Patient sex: F
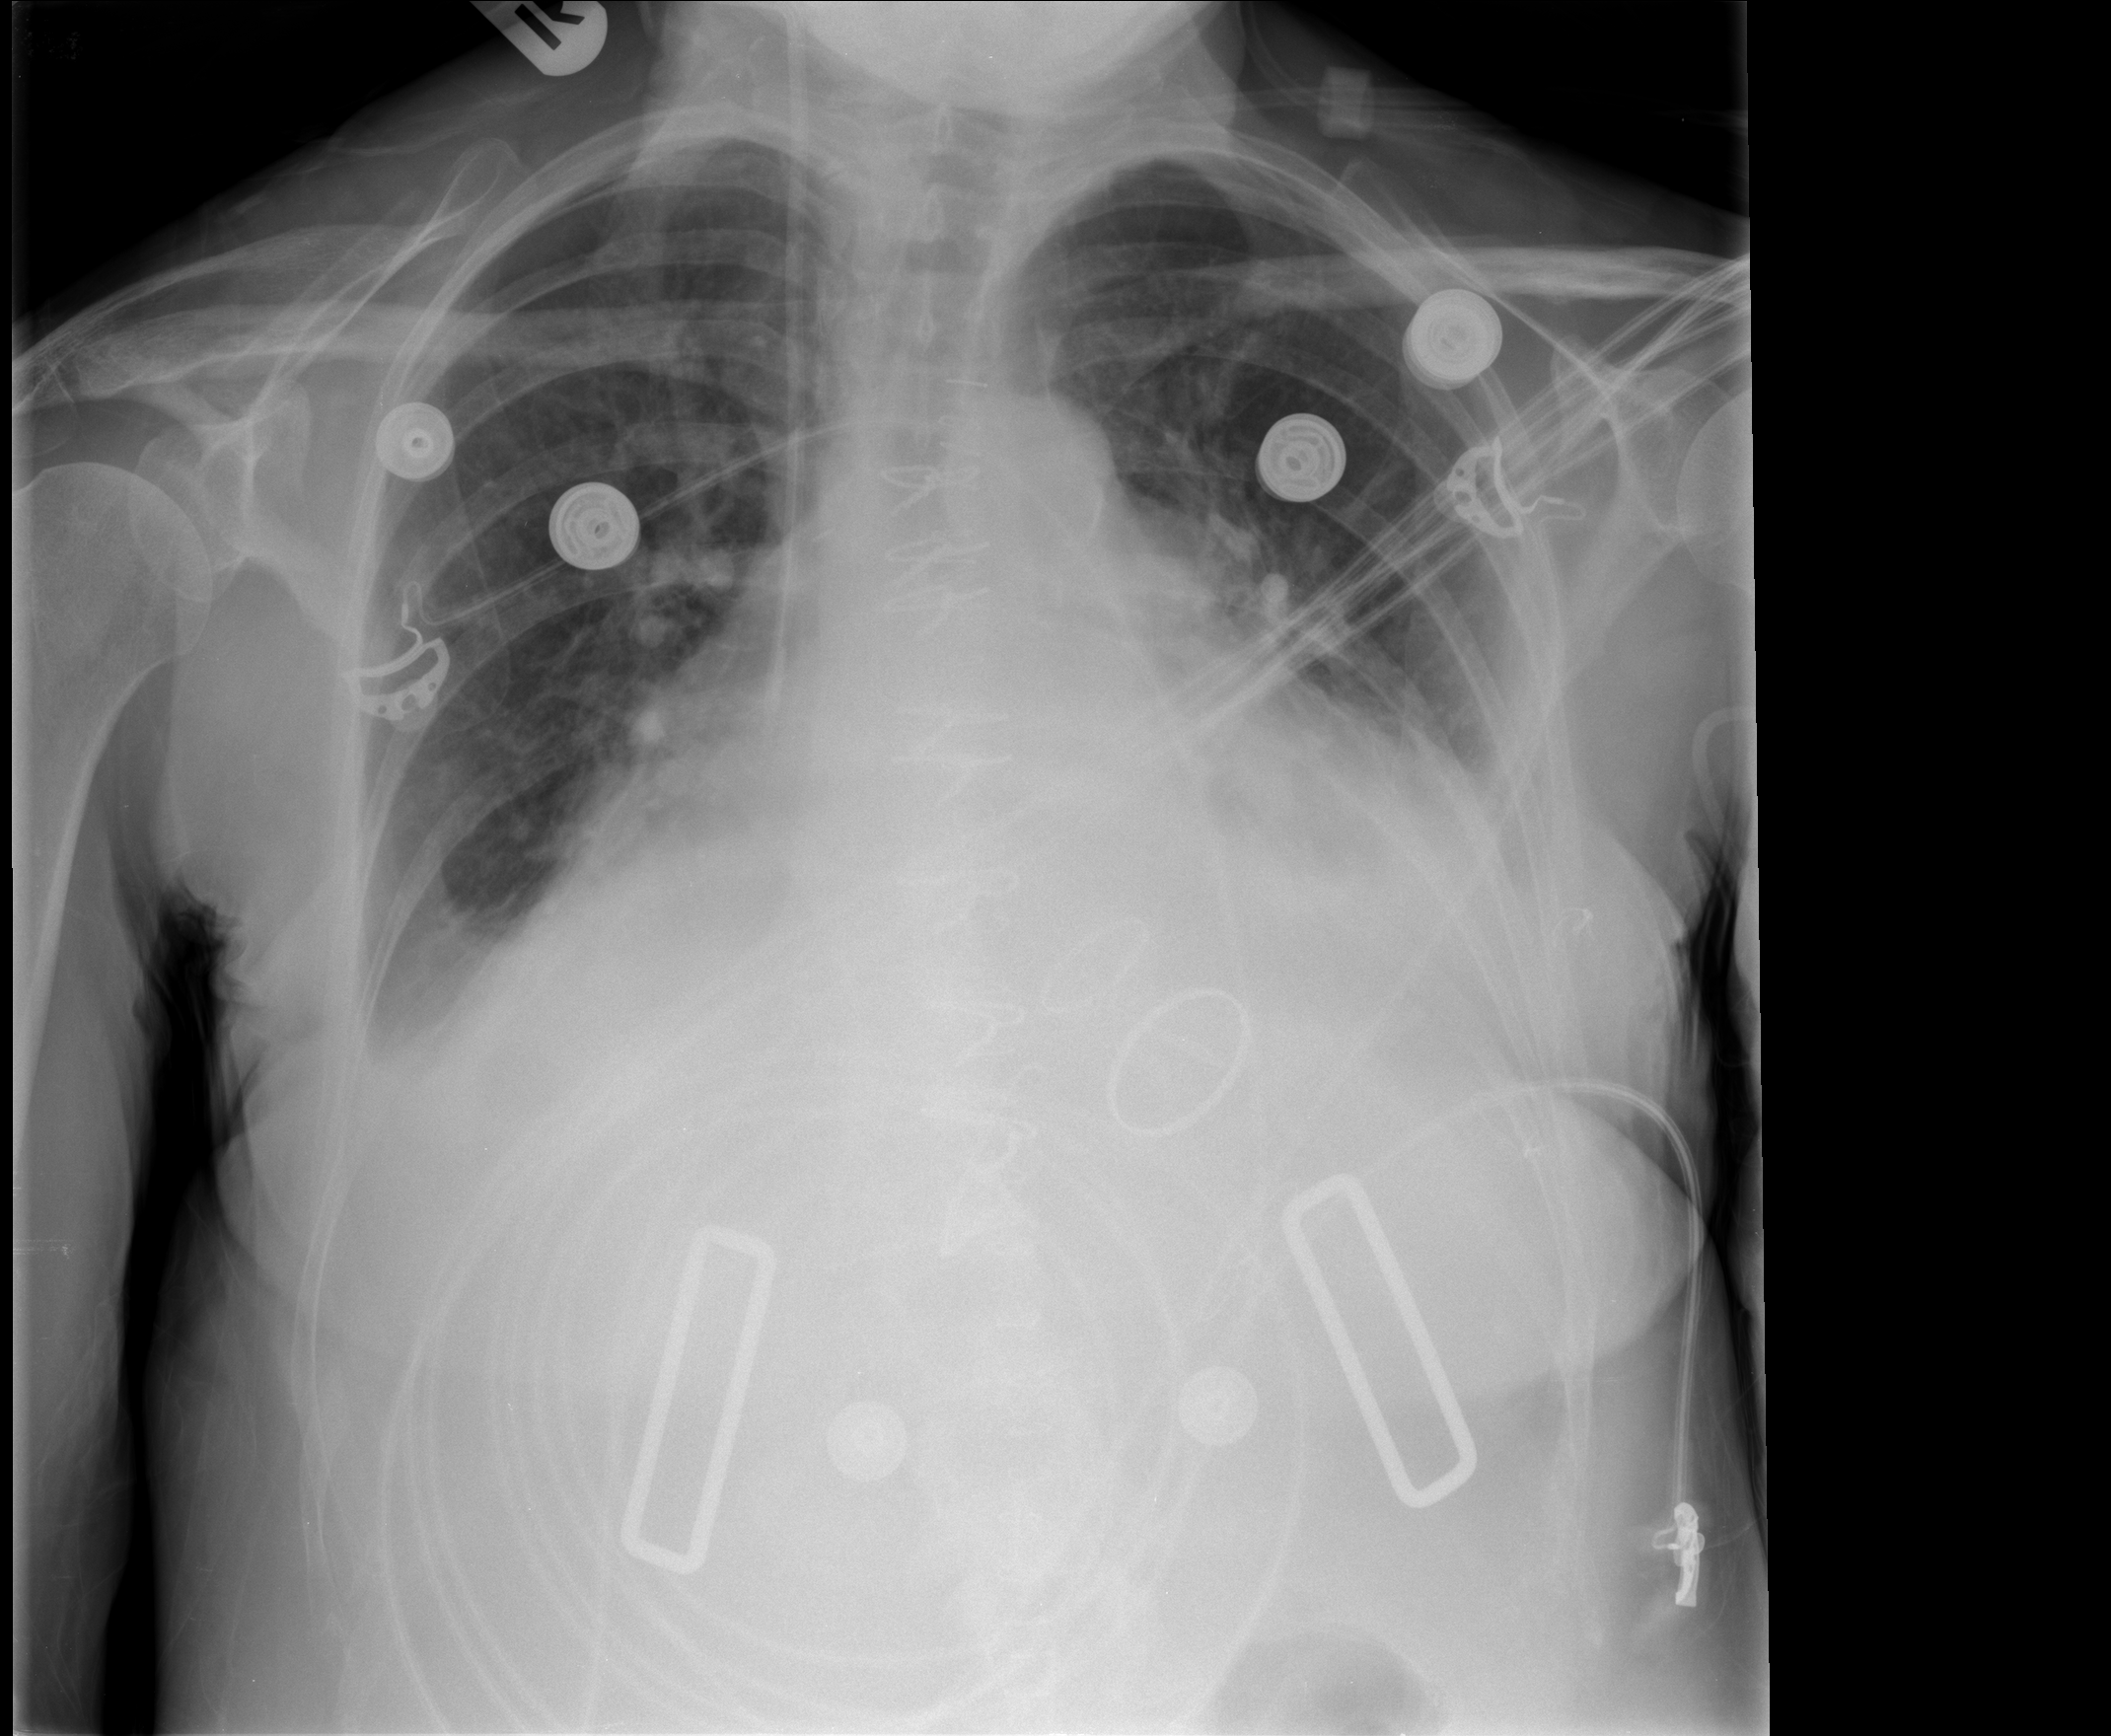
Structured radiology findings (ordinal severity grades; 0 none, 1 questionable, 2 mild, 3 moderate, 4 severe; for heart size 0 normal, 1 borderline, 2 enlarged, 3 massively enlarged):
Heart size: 3
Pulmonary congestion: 2
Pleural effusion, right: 2
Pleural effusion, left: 2
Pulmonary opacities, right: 0
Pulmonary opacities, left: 0
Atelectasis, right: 2
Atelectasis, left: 2